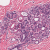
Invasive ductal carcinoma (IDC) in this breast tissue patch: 0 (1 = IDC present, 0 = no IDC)